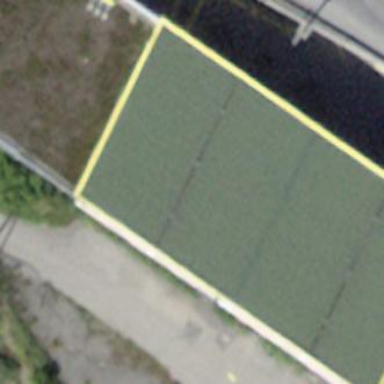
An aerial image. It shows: View of roof of building.